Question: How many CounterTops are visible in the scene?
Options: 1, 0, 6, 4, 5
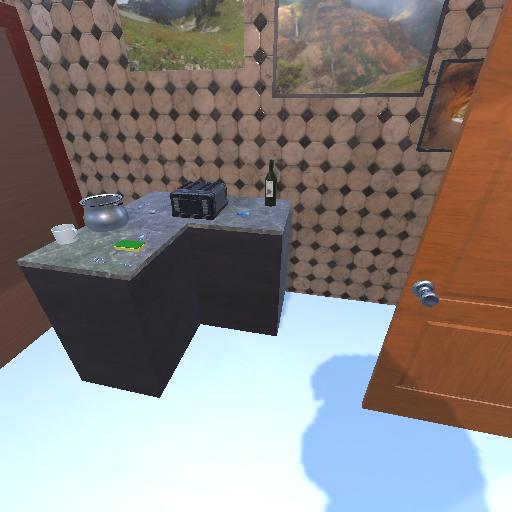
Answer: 1